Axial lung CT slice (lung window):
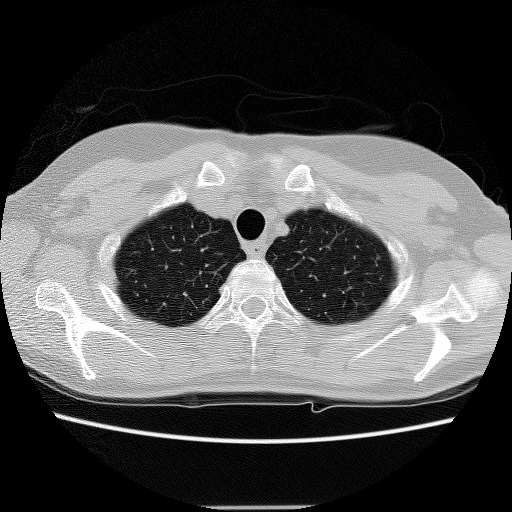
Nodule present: yes
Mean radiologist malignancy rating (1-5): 2